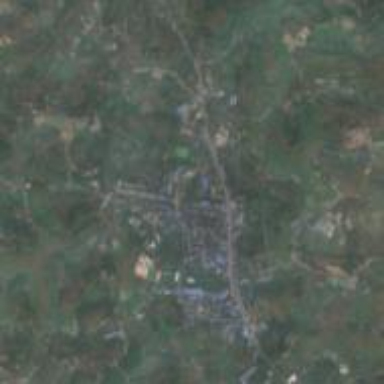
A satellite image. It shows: Town.